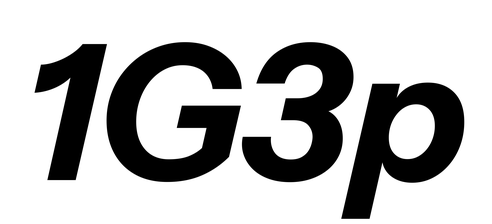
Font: InstrumentSans-Italic_Bold_Italic